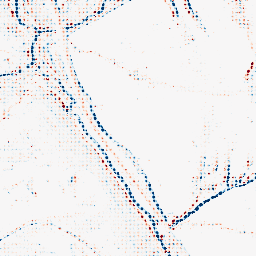
Category: morphological
Decomposition family: morphological_rect
Decomposition parameters: operation: average
width: 5
height: 3
Upsampling method: sinc_hamming
Upsampling parameters: scale: 8
kernel_size: 4
Upsampling scale: 8